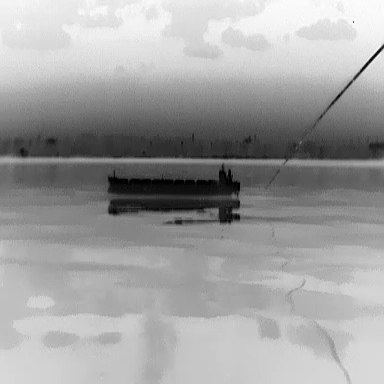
There is a liner in the infrared image.